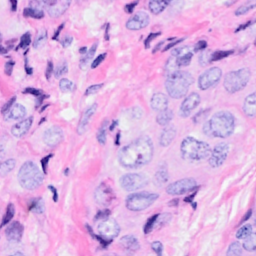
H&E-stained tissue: Breast